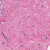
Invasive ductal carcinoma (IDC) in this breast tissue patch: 0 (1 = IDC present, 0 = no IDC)